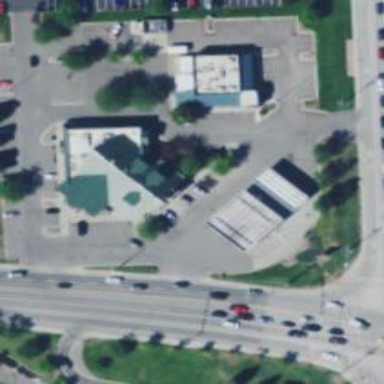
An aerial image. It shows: Convenience shop.